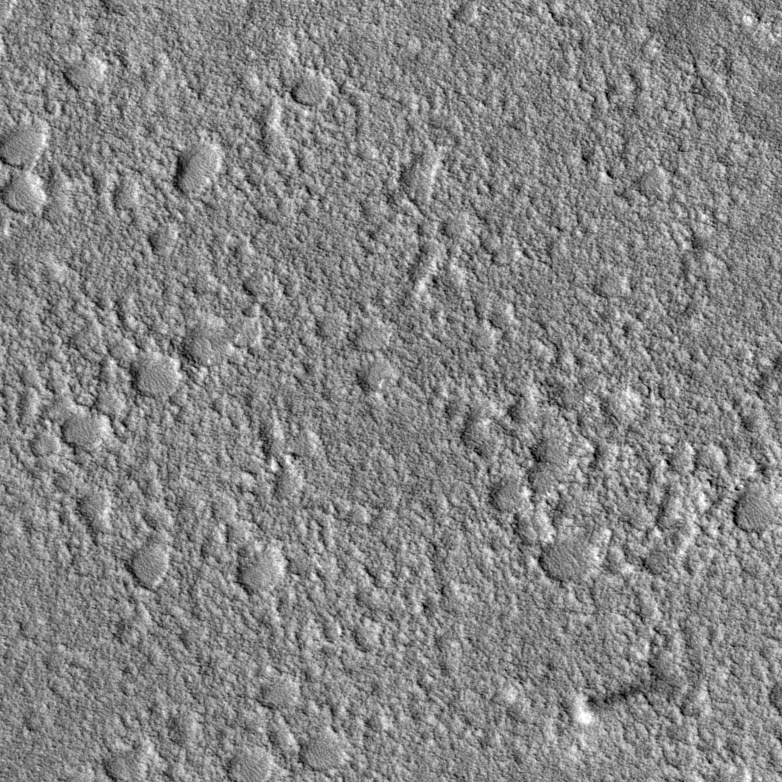
Label: dustdevil